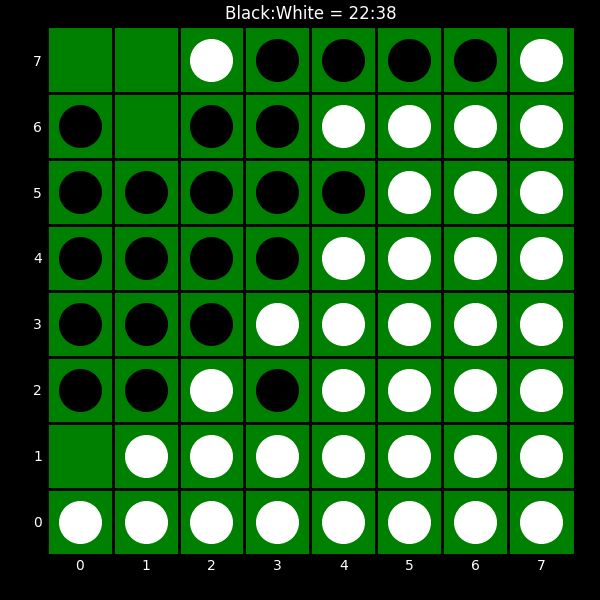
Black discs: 22
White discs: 38